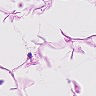
Metastatic tissue present: no